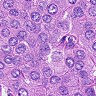
Metastatic tissue present: yes